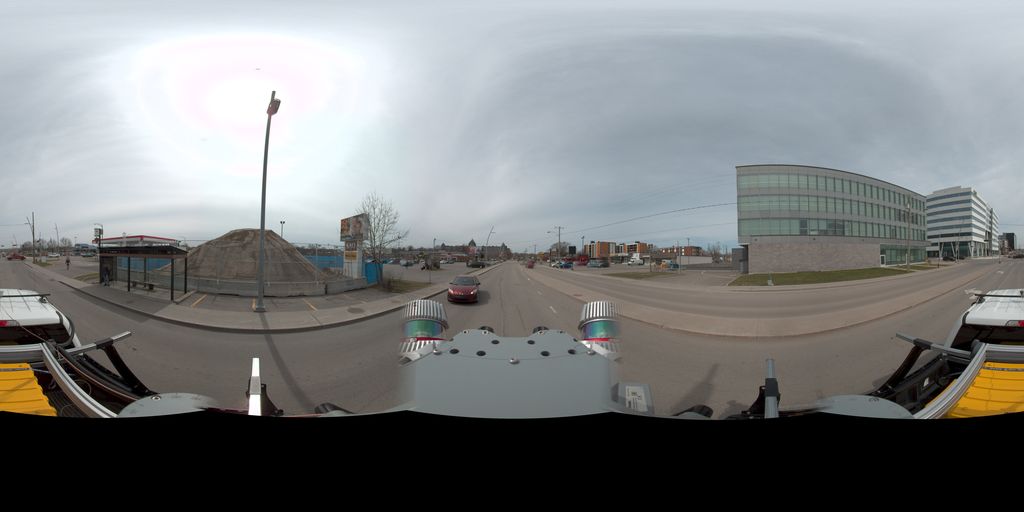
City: quebec_city